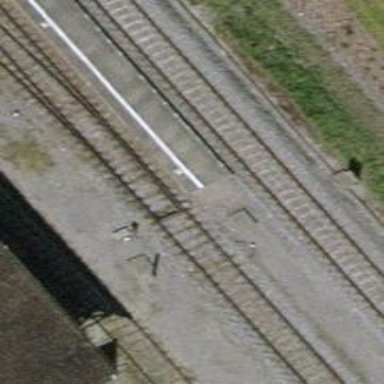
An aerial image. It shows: Railway switch.